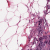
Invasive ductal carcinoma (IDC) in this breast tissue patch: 1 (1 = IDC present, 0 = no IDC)